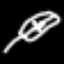
Label: leaf